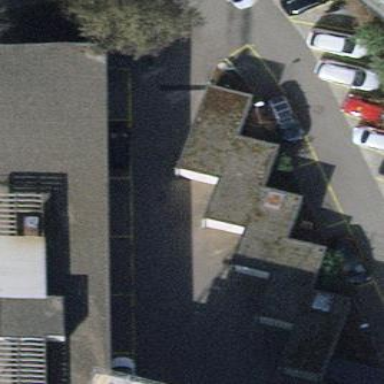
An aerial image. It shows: Street side parking area.